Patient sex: F
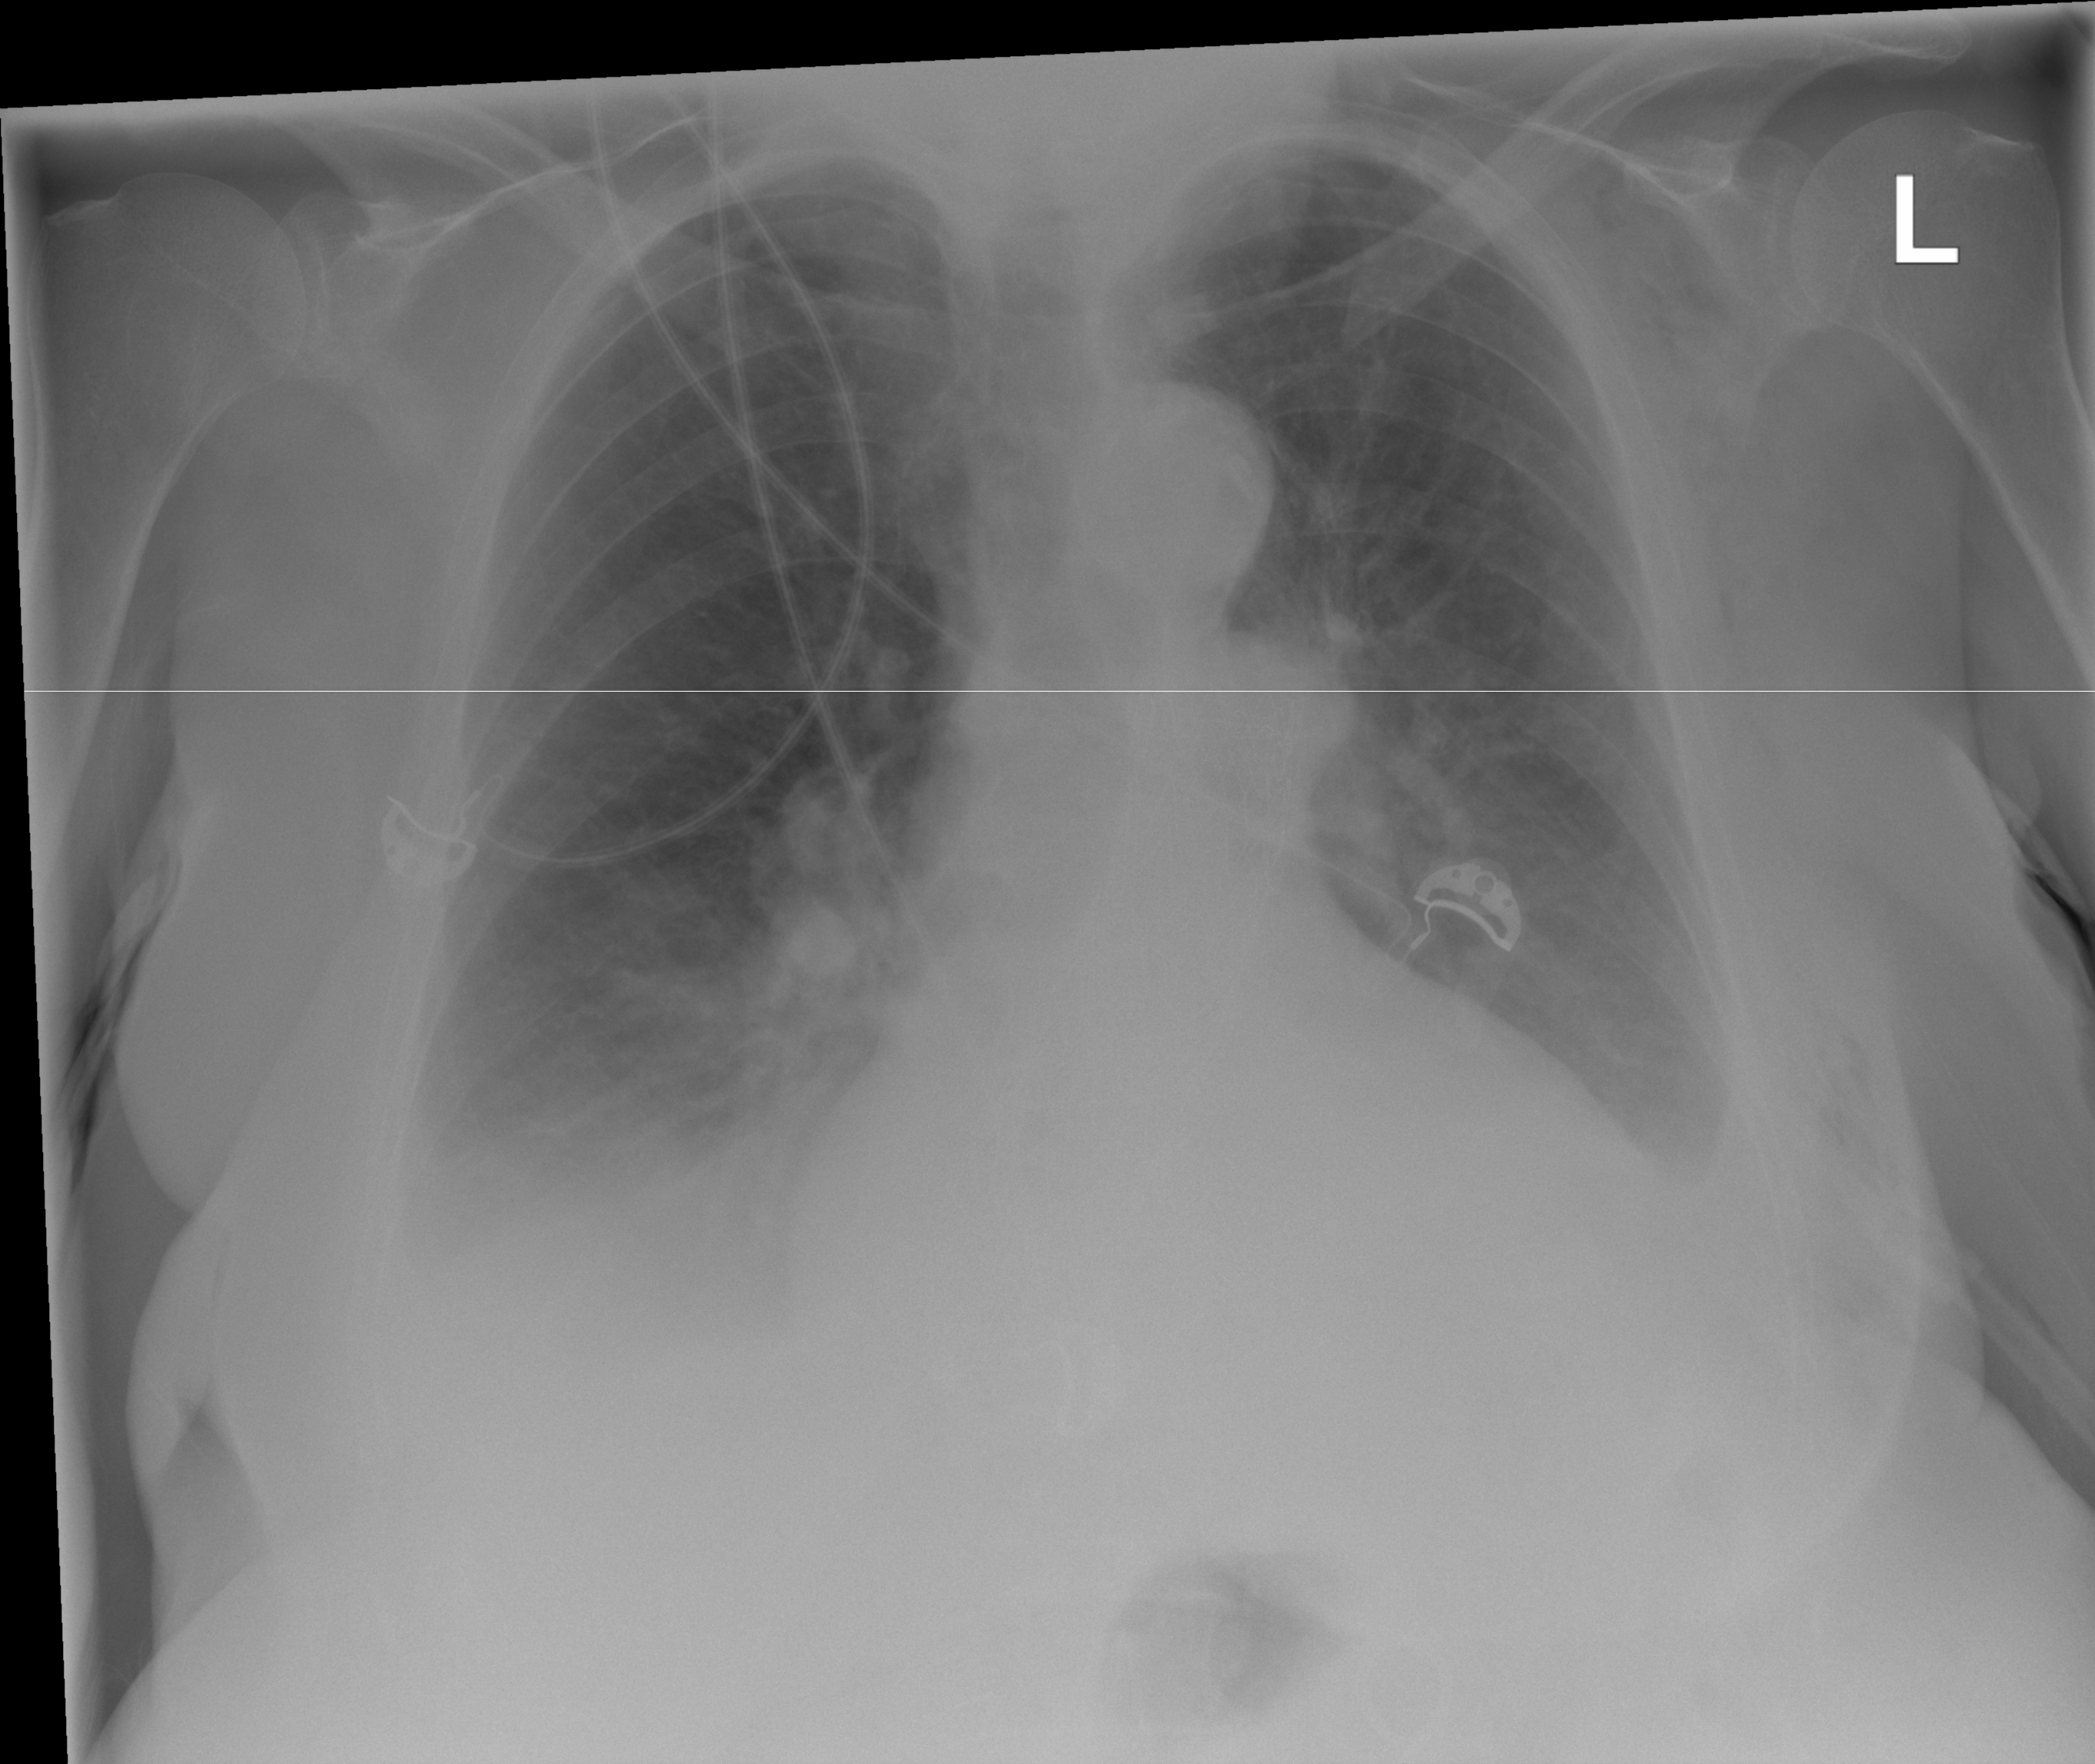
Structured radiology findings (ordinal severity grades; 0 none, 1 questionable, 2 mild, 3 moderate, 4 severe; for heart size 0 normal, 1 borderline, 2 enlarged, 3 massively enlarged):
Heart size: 2
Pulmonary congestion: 0
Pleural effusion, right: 2
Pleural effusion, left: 2
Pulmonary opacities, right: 0
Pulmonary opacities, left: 0
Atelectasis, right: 2
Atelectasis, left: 2